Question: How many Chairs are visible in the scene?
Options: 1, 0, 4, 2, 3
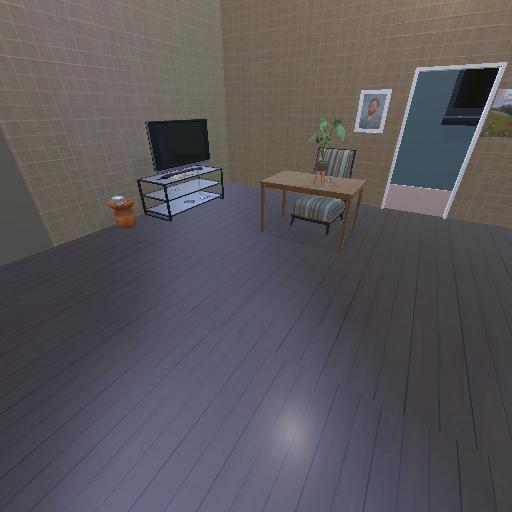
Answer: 1